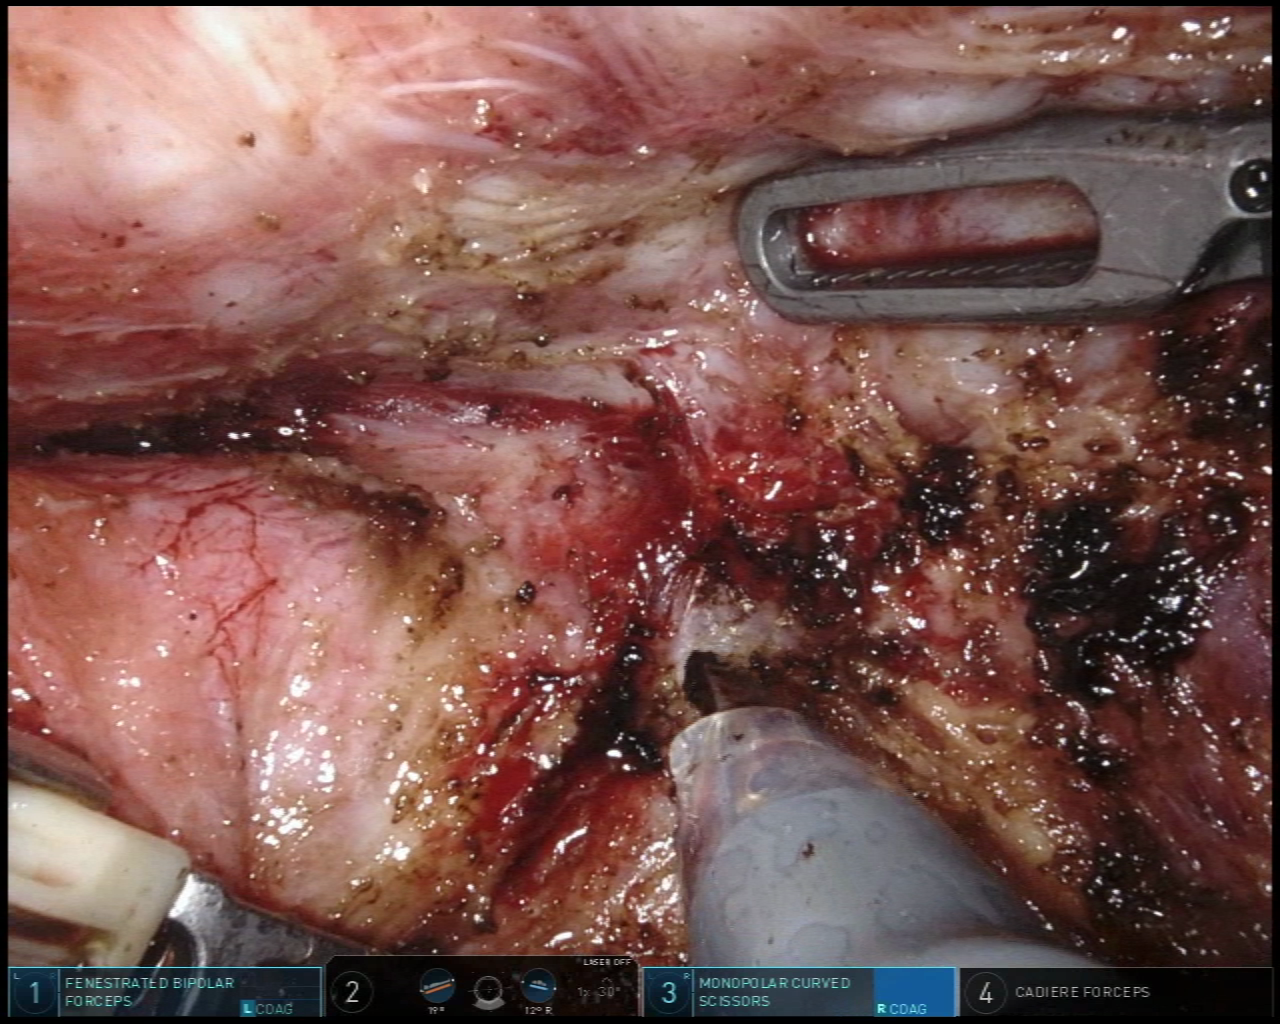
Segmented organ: vesicular_glands
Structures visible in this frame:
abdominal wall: no
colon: no
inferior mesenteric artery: no
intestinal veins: no
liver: no
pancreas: no
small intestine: no
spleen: no
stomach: no
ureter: no
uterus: no
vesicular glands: yes